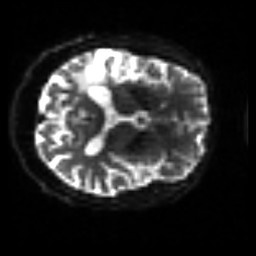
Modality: sbref
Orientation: axial
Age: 54
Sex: male
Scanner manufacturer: siemens
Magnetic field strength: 3 T
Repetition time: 3.2 s
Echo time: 0.081 s